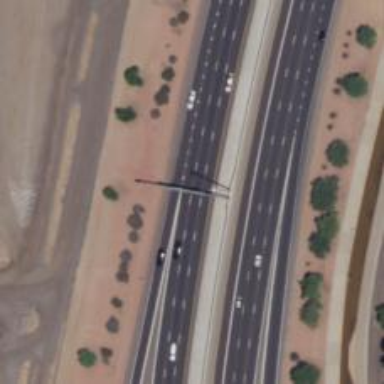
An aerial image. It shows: Asphalt motorway.